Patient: sex M, age 63
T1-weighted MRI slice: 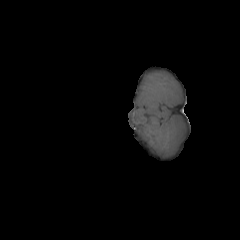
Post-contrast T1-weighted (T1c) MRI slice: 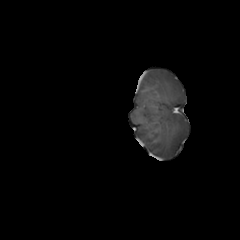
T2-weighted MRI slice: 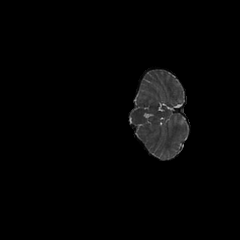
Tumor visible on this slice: no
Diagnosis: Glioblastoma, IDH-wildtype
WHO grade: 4